Question: I have a query on which I used query optimiser:
'''
SELECT res.studentid,
res.examid,
r.percentcorrect,
MAX(attempt) AS attempt
FROM tbl res
JOIN (SELECT studentid,
examid,
MAX(percentcorrect) AS percentcorrect
FROM tbl
GROUP BY studentid, examid) r
ON r.studentid = res.studentid
AND r.examid = res.examid
AND r.percentcorrect = res.percentcorrect
GROUP BY res.studentid, res.examid, r.percentcorrect
ORDER BY res.examid
'''
What surprised me was that the optimiser returned the following as over 40% faster:
'''
SELECT /*+ NO_CPU_COSTING */ res.studentid,
res.examid,
r.percentcorrect,
MAX(attempt) AS attempt
FROM tbl res,
(SELECT studentid,
examid,
MAX(percentcorrect) AS percentcorrect
FROM tbl
GROUP BY studentid, examid) r
WHERE r.studentid = res.studentid
AND r.examid = res.examid
AND r.percentcorrect = res.percentcorrect
GROUP BY res.studentid, res.examid, r.percentcorrect
ORDER BY res.examid
'''
Here are the execution plans for both:

How is that possible? I always thought the optimiser treats JOIN exactly as the WHERE clause in the optimised query...
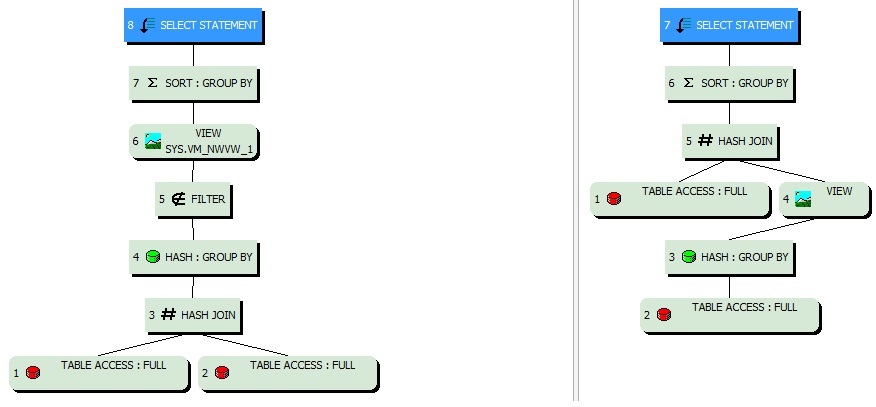
Answer: From <URL>:
> In general you should find that the cost of a table scan will increase
when you enable CPU Costing (also known as "System Statistics"). This
means that your improved run time is likely to be due to changes in
execution path that have started to favour execution plans. There are
a few articles about system statistics on my blog that might give you
more background, and a couple of links from there to other relevant
articles:
<URL>
In other words, your statistics might be stale, but since you have "turned them off" for this query, you avoid using an inefficient path: hence the (temporary?) improvement.